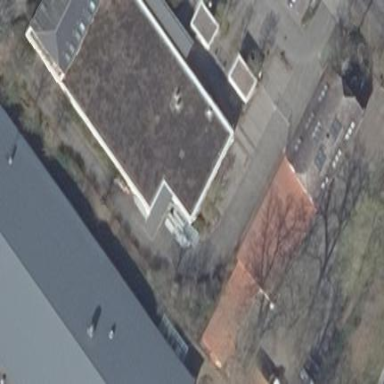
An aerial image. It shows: Commercial building.